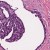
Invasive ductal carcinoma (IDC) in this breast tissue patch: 0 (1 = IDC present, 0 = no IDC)